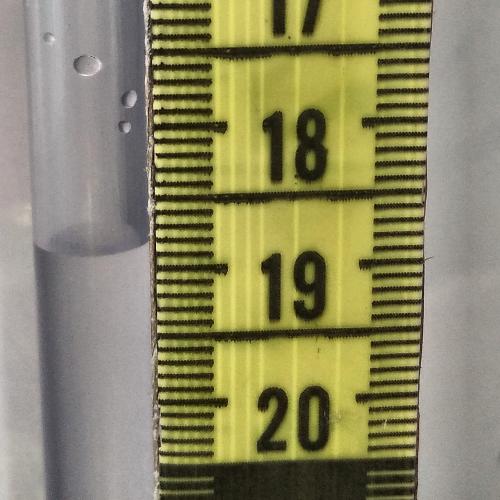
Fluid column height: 18.8 cm